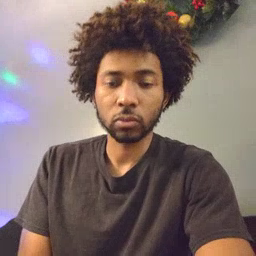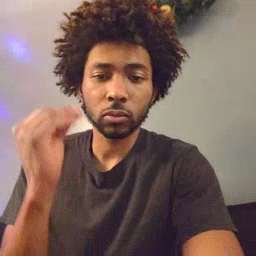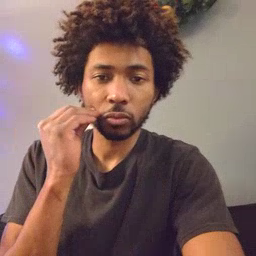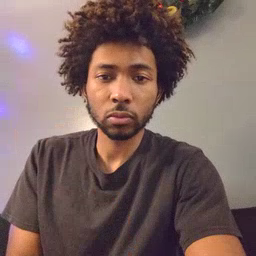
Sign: kiss